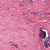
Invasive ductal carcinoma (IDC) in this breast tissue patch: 0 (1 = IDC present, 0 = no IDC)